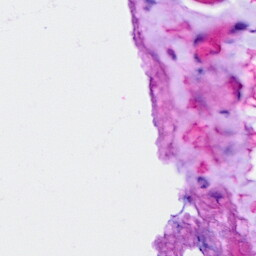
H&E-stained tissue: Ovarian